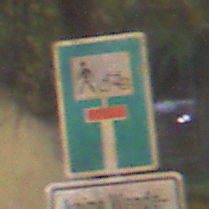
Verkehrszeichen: SackgasseRadverkehrFussgaengerDurchlaessig
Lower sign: HinweisGeaenderteVorfahrtVerkehrsfuehrungVerkehrsregelung3
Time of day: Night
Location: Outdoor (Suburban)
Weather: PartlyCloudy
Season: NotSpecified
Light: Artificial